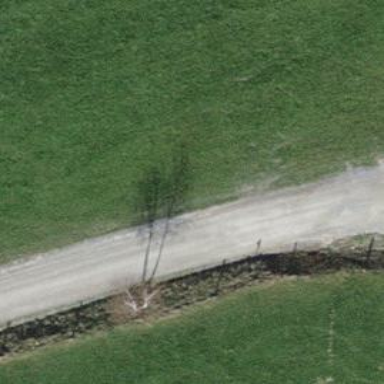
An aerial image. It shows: Unpaved unclassified road.